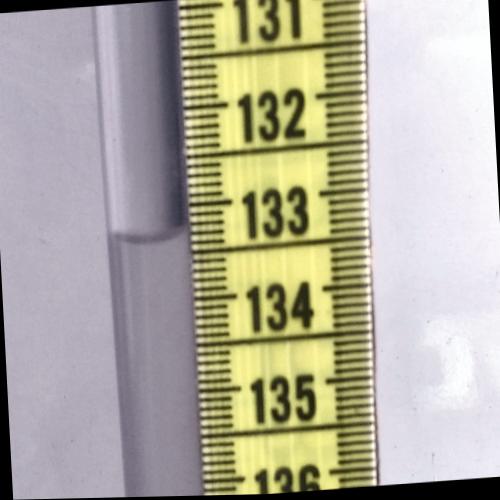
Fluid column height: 133.3 cm